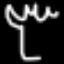
Label: fork